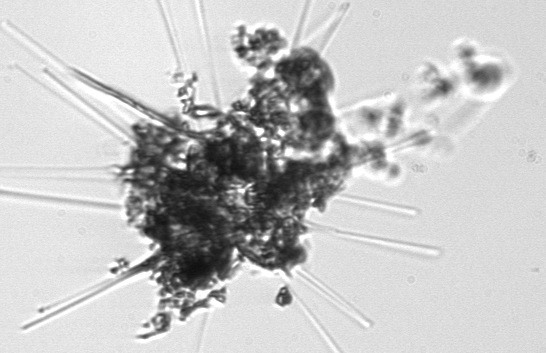
Label: Asterionellopsis_glacialis